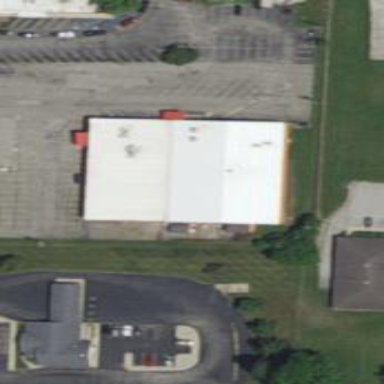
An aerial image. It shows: Building with bowling alley inside.